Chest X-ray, PA view. Patient: 63 years old, sex M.
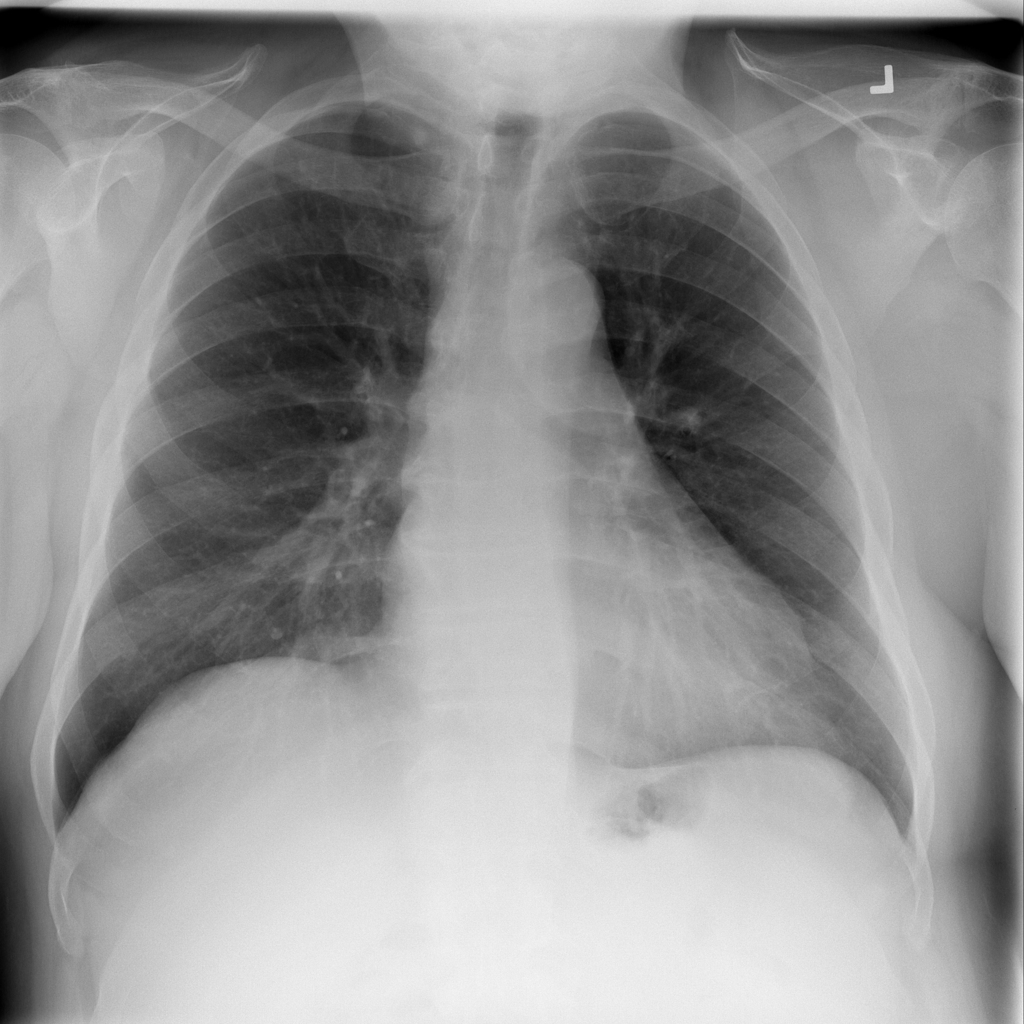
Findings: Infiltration